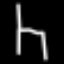
Label: chair